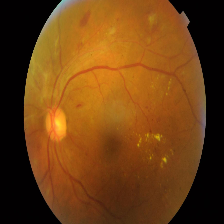
Diabetic retinopathy grade: Proliferative DR